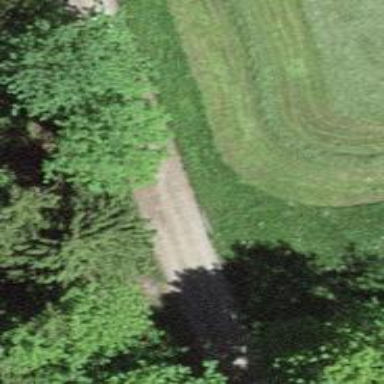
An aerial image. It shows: Paved track with grade 2 track type.